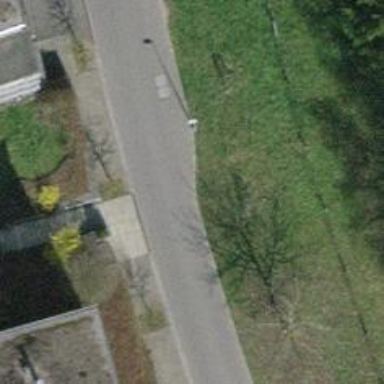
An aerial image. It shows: Smooth asphalt road in residential area.